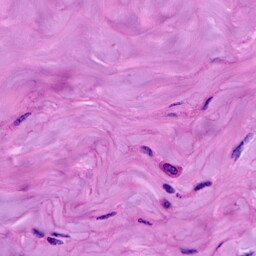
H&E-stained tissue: Breast